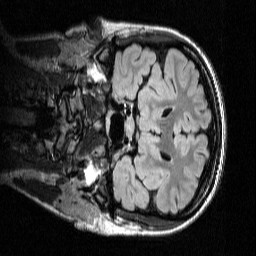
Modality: FLAIR
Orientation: coronal
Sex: female
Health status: ill
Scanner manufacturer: siemens
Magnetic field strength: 3 T
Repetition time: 7 s
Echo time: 0.372 s